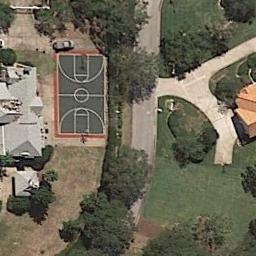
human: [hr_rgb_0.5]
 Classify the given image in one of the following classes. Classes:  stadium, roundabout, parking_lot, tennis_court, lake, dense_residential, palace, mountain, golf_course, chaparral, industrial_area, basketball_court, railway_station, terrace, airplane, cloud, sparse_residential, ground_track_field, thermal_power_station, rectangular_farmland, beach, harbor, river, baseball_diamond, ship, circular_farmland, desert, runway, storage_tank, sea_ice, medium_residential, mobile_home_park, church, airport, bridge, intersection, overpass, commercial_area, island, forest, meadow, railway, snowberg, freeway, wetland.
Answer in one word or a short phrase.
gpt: basketball_court